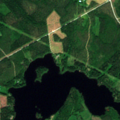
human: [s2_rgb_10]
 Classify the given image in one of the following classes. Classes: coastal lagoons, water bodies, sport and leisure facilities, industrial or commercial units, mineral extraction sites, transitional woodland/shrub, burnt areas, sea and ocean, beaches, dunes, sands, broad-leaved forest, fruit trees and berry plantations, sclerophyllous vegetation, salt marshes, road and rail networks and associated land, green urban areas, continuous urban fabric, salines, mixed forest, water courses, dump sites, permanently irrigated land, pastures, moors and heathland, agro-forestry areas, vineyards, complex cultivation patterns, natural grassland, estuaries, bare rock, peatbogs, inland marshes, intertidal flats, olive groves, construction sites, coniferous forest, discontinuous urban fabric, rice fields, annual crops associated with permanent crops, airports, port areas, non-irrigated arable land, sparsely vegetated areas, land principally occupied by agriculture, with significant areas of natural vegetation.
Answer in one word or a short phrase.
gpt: coniferous forest, mixed forest, transitional woodland/shrub, water bodies